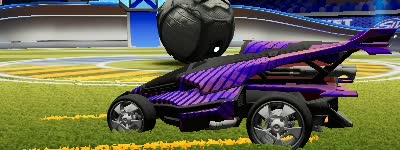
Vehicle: aftershock